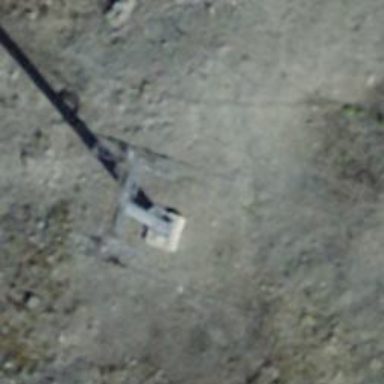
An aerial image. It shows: Pylon for aerialway.